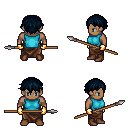
a pixel art fantasy rpg character, male body template, human, dark skin, teal sleeveless shirt, robe skirt, raven short bangs hairstyle, gold gloves, brown shoes, spear, four views (front, back, left, right), 2x2 character sprite sheet, small pixel art, hard edges, no anti-aliasing